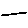
Label: line